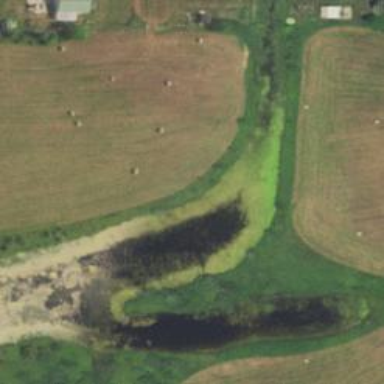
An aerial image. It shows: Peaceful pond surrounded by nature.